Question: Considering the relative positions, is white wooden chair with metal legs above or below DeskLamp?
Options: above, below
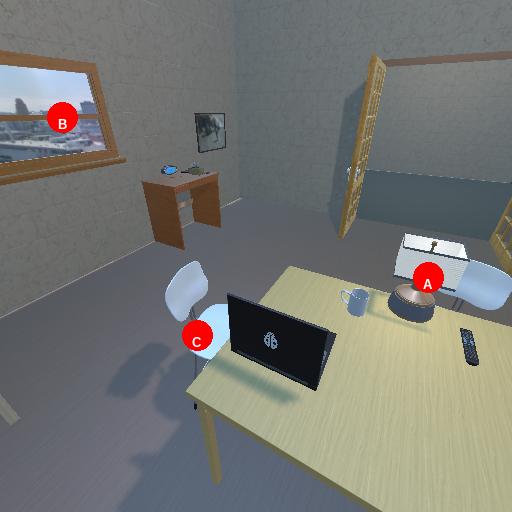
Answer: above